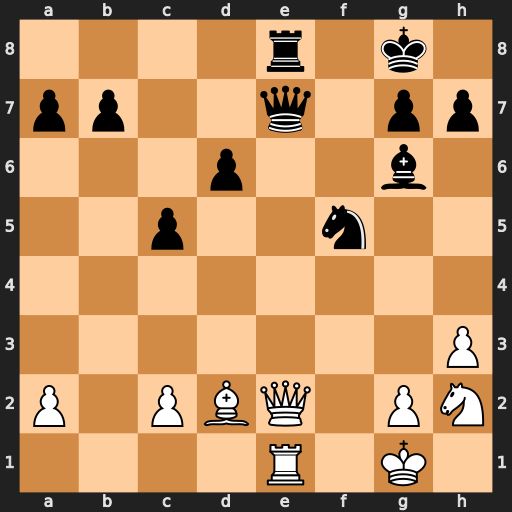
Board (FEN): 4r1k1/pp2q1pp/3p2b1/2p2n2/8/7P/P1PBQ1PN/4R1K1
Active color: w
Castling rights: -
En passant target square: -
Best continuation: Qc4+ Bf7 Rxe7 Bxc4 Rxe8+